Question: I am using 'scrollview' and 'contentView'.
In below image yellow colour is 'scrollview' and blue one in 'contentView'. 'scrollView' scrolls correctly but the issue of height mismatch height because of the last 'textView' and button 'userInteraction' is disabled.
my view hierarchy is,
1.'UIView'
2.'UIScrollView'
3.'ContentView'
4.On 'contentView' other UIElements added.
anyone faced this issue, anyone could help me to solve this issue. Thanks..

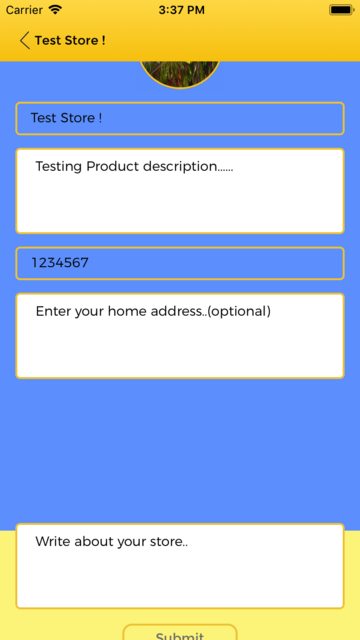
Answer: The problem is with the constraints of the UI Elements you have in contentView.
If the constraints were correct, the elements won't leave contentView.
Also, don't keep your contentView's height as constant. Let it grow by giving vertical spacing between "Submit" button and contentView.